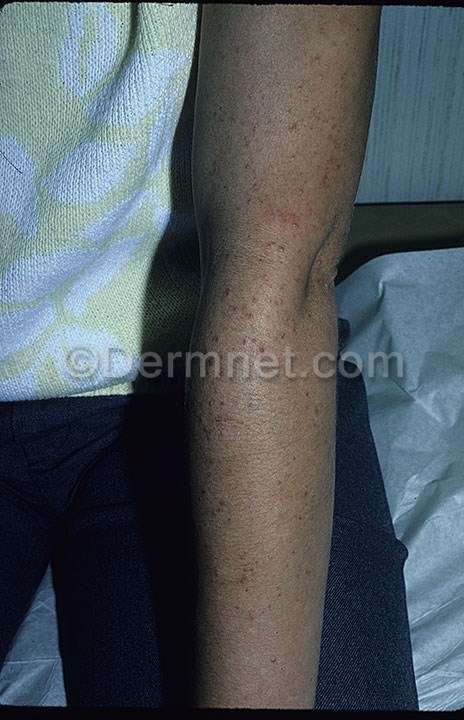
Disease: Light Diseases and Disorders of Pigmentation